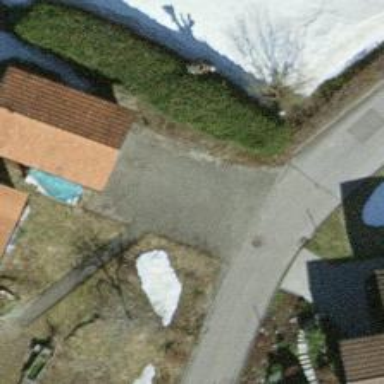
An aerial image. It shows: Driveway.